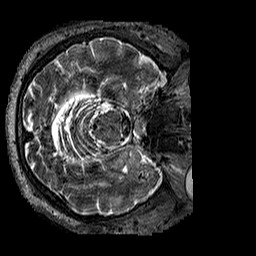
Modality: T2w
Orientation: axial
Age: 56
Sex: male
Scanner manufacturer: siemens
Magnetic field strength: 3 T
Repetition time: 3.2 s
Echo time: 0.567 s